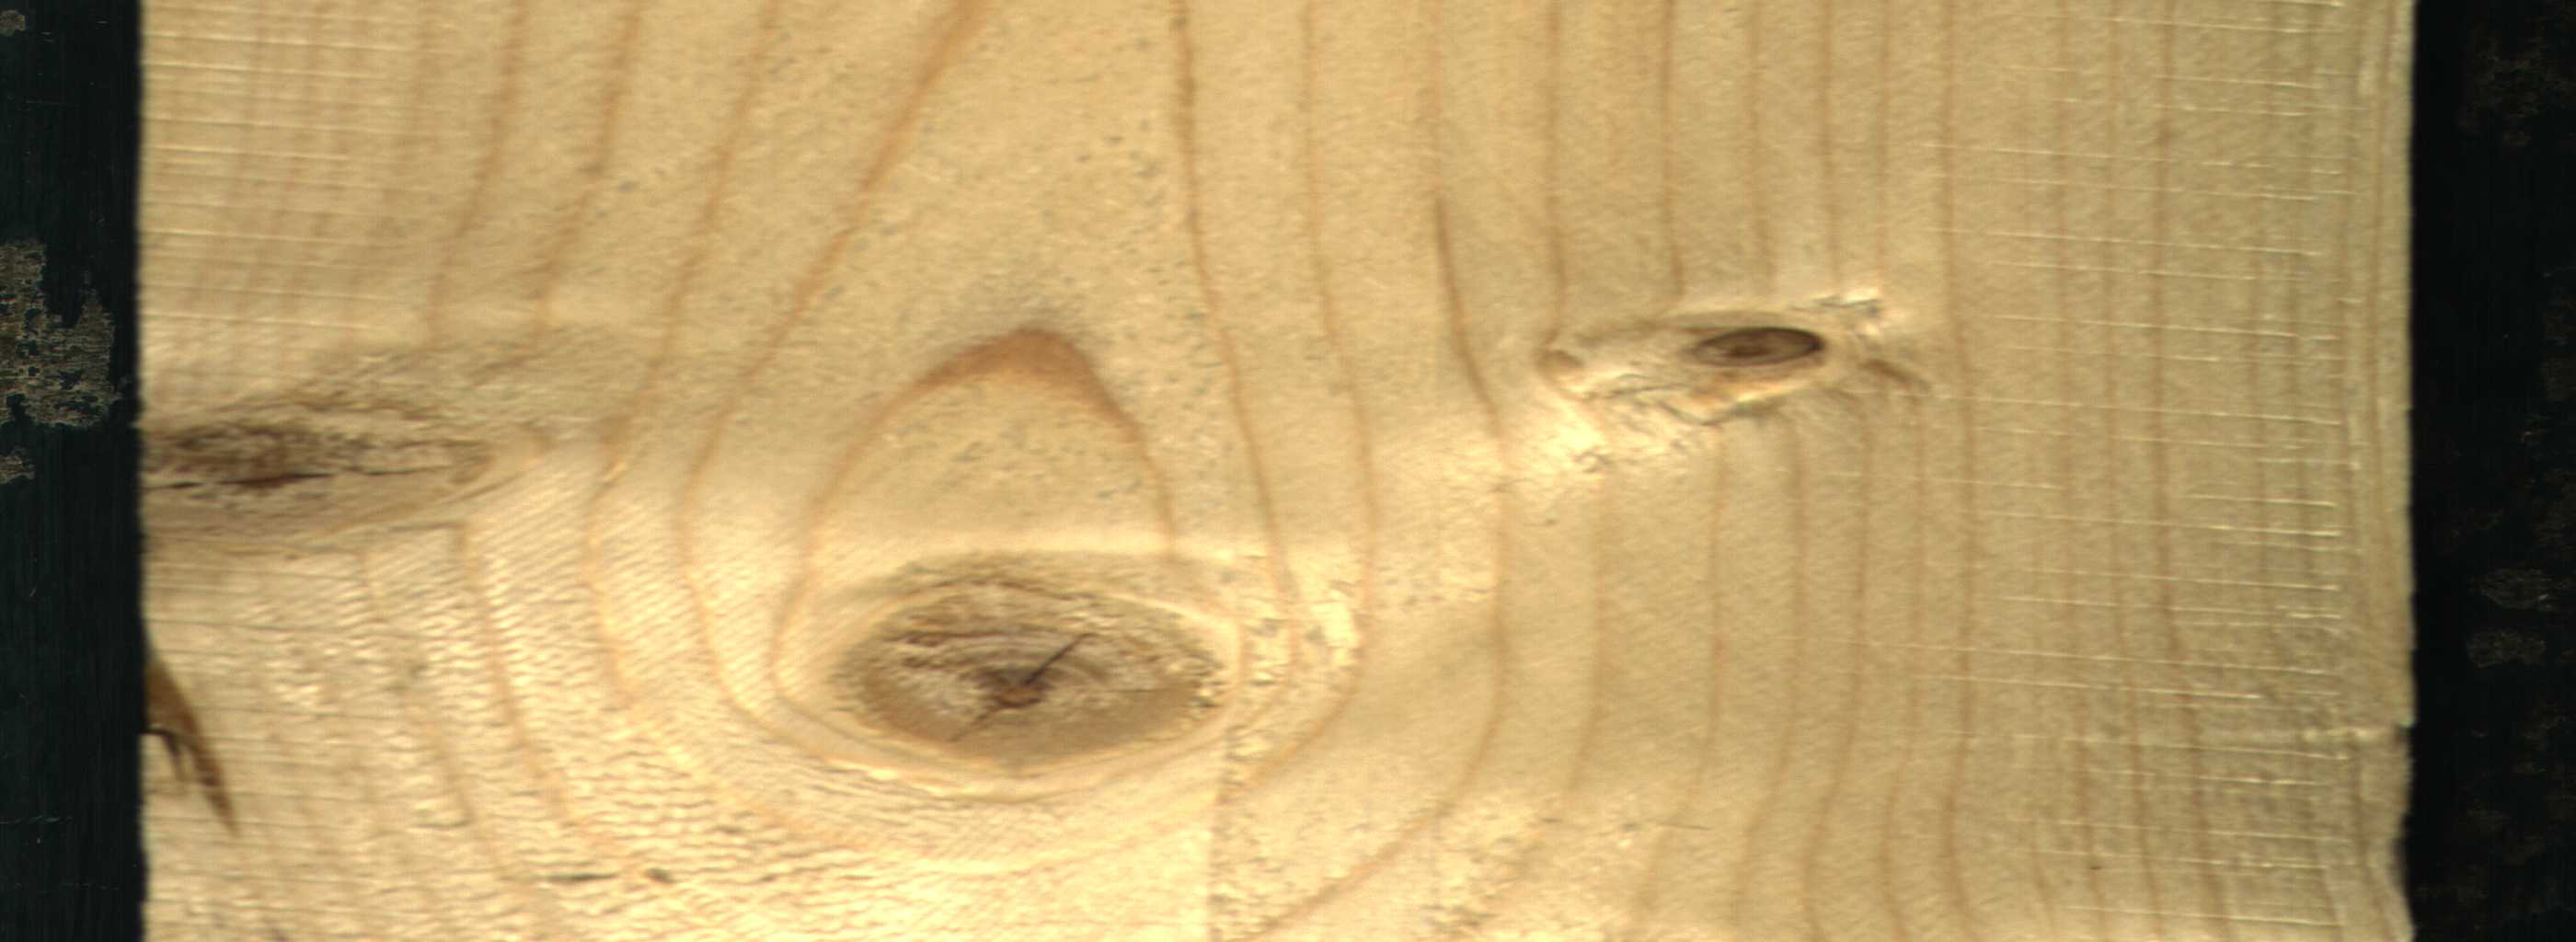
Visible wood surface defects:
resin
knot_with_crack
Live_Knot
Live_Knot